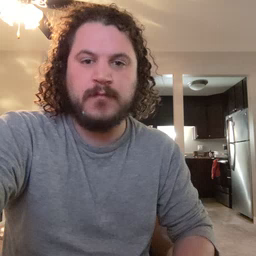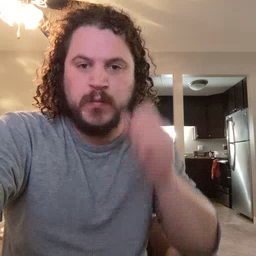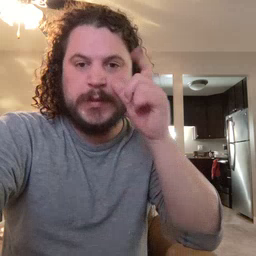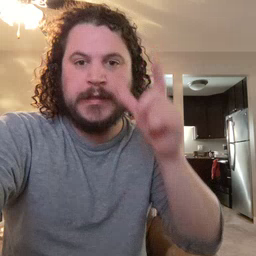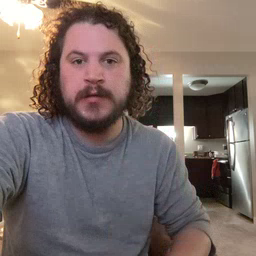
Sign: awake